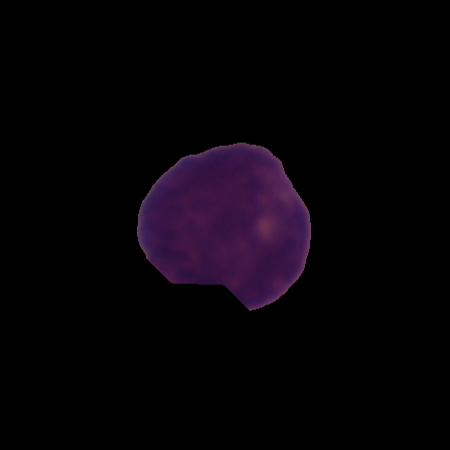
Label: healthy